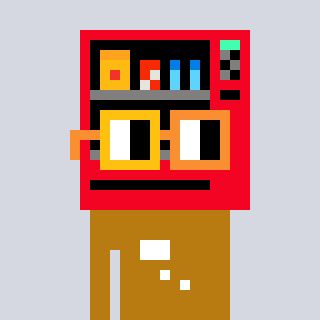
a pixel art character with square yellow and orange glasses, a vending machine-shaped head and a gold-colored body on a cool background